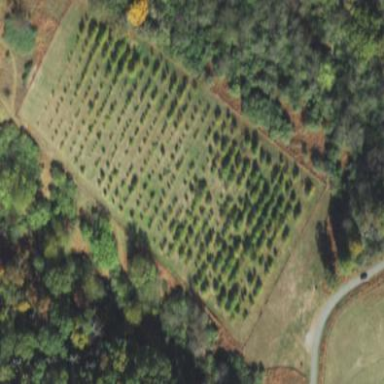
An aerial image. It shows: Plant nursery cultivating trees.